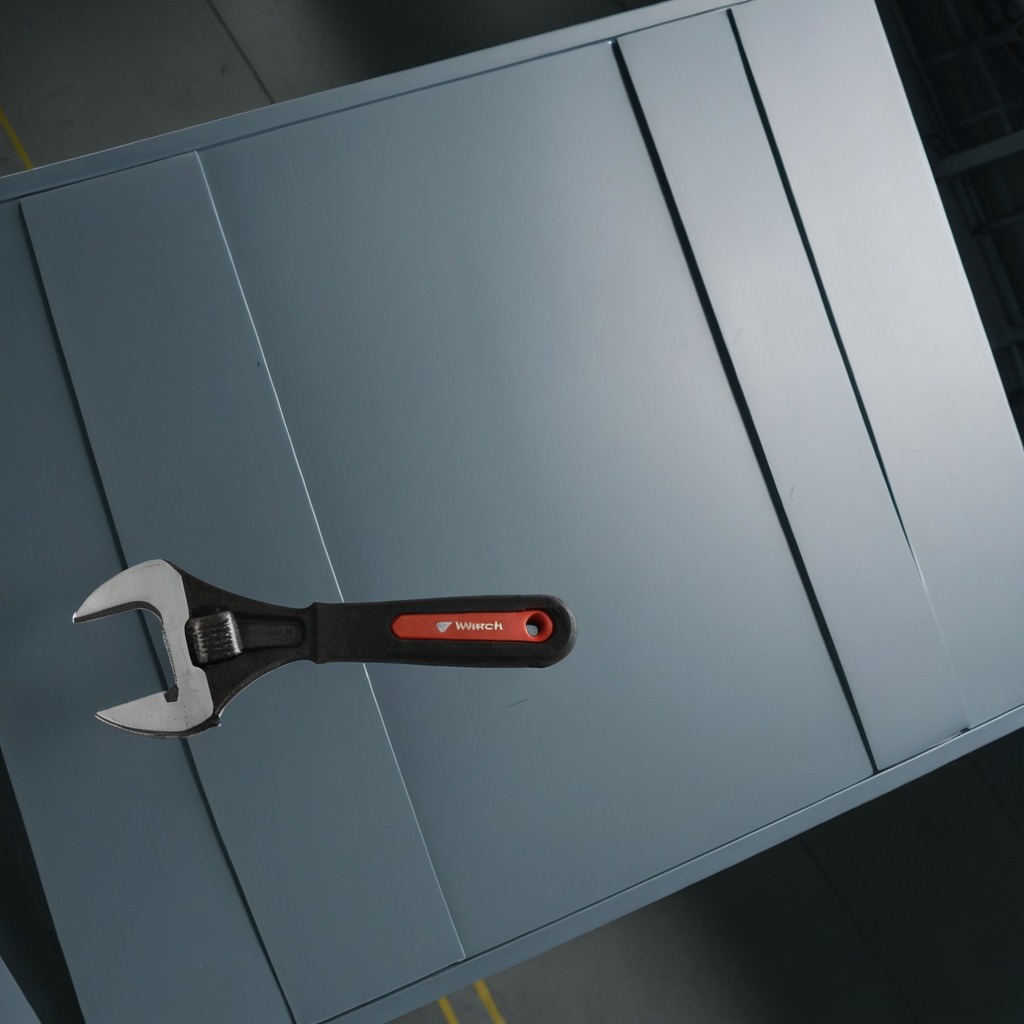
A wrench is lying on the toolbox surface.